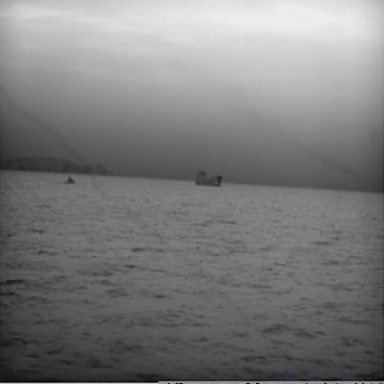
There is a liner in the infrared image.